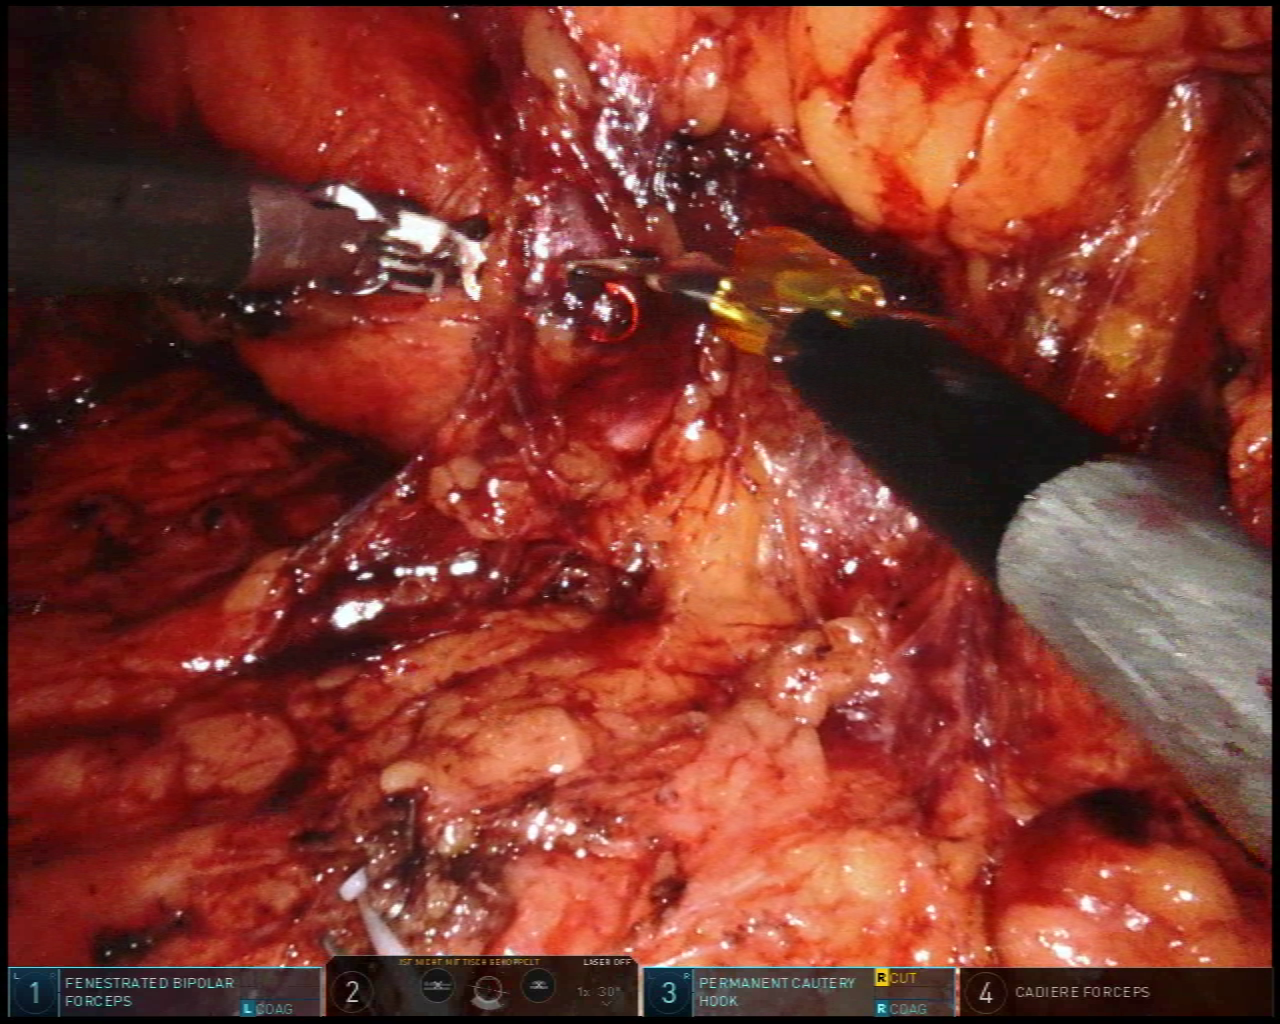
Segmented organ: ureter
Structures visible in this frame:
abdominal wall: no
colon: no
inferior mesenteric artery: no
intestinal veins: no
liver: no
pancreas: no
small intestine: no
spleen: no
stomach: no
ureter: yes
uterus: no
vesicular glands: no